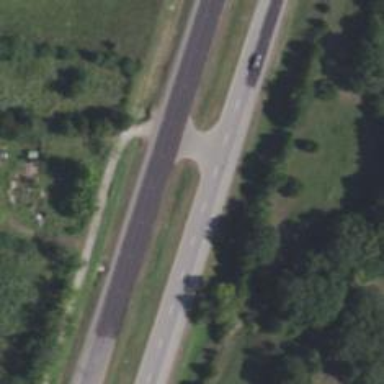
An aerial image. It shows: Trunk highway with expressway features.